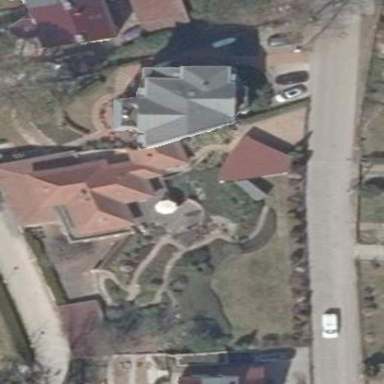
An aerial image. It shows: Residential building with hipped roof.